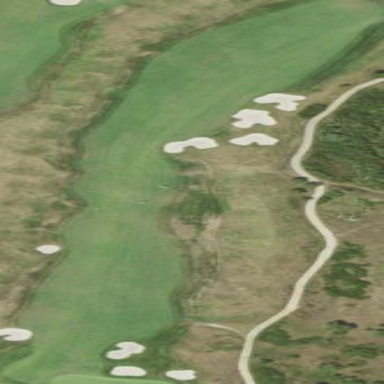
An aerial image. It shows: Golf fairway surrounded by grass.